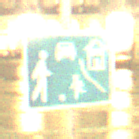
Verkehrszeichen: BeginnVerkehrsberuhigterBereich
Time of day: Night
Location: Outdoor (Urban)
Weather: Overcast
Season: NotSpecified
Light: Artificial